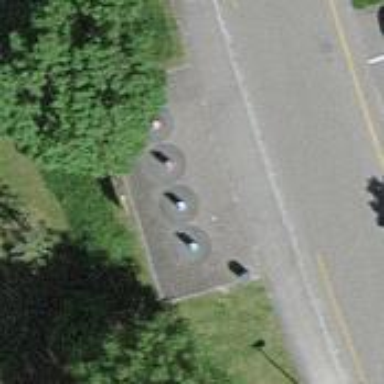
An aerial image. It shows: Recycling container for recycling.